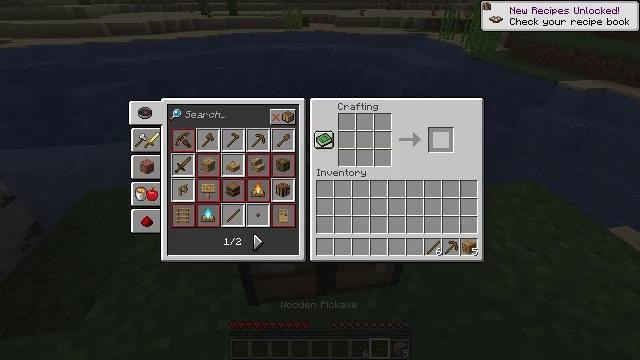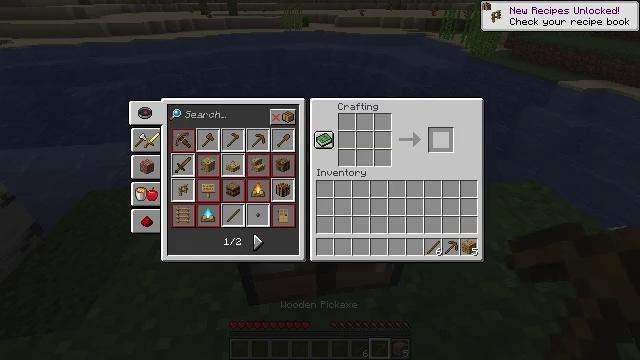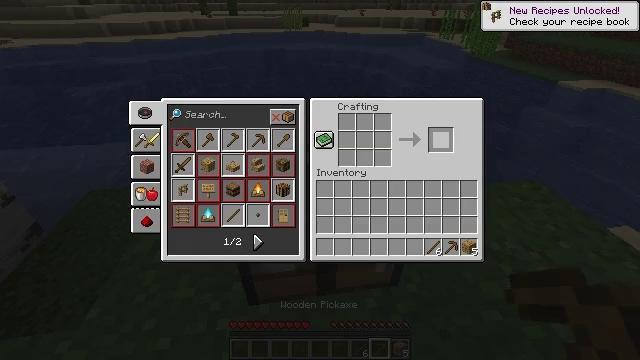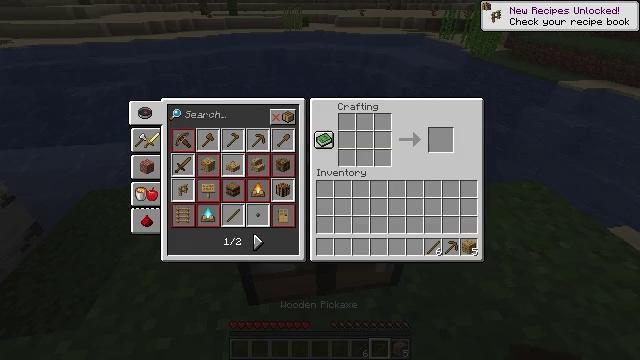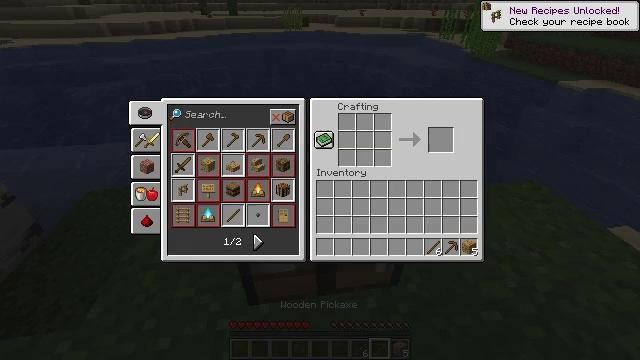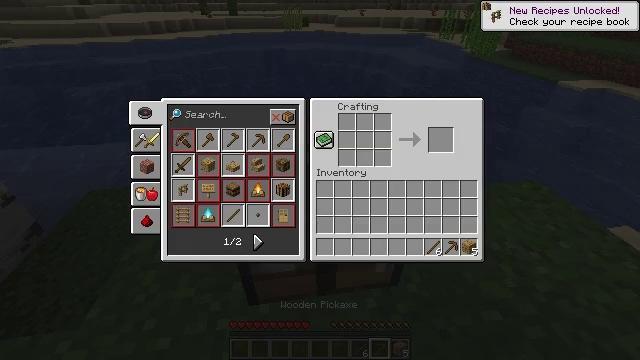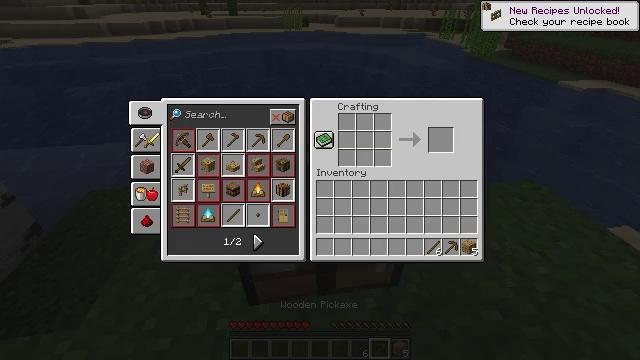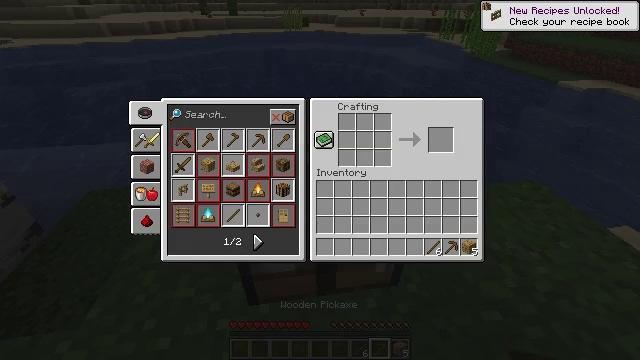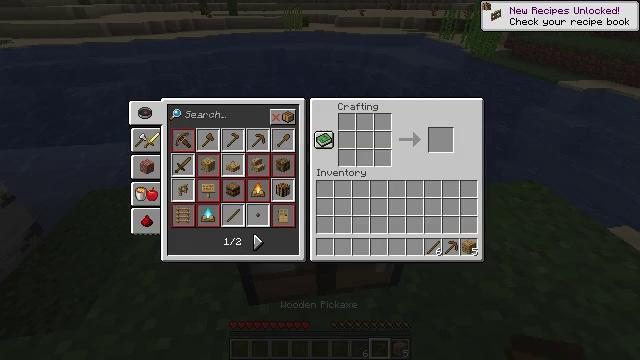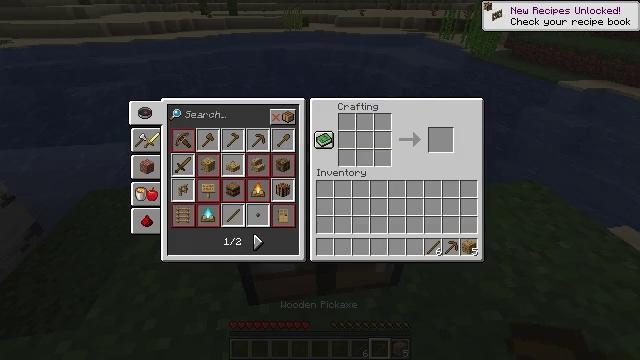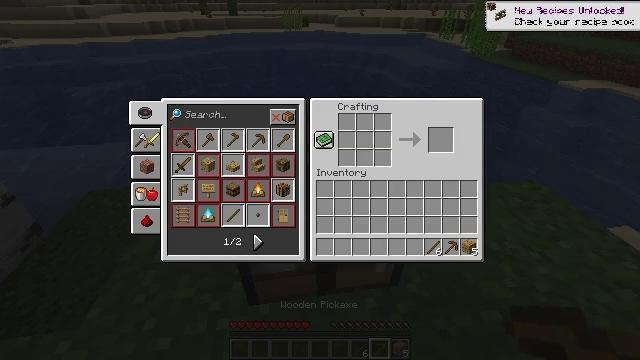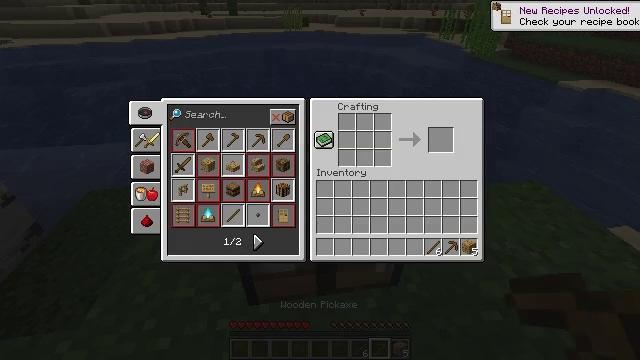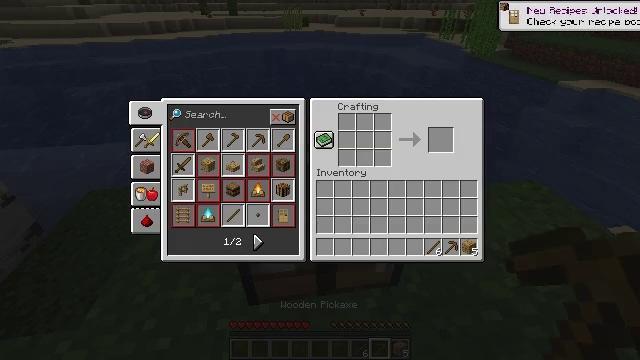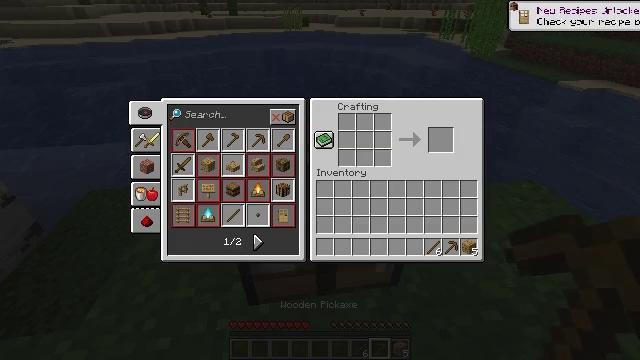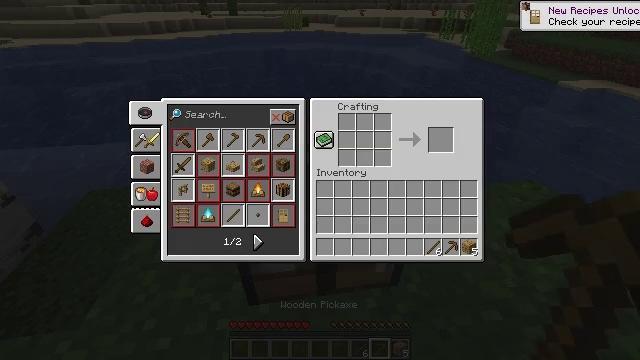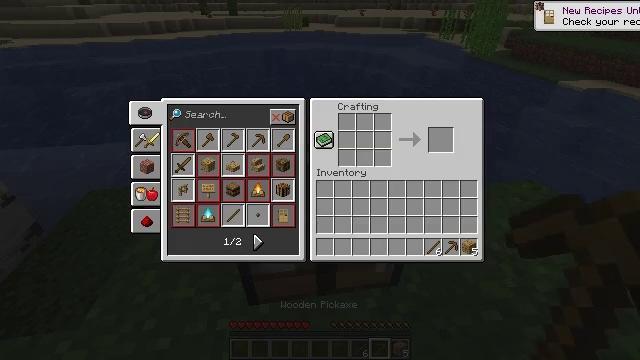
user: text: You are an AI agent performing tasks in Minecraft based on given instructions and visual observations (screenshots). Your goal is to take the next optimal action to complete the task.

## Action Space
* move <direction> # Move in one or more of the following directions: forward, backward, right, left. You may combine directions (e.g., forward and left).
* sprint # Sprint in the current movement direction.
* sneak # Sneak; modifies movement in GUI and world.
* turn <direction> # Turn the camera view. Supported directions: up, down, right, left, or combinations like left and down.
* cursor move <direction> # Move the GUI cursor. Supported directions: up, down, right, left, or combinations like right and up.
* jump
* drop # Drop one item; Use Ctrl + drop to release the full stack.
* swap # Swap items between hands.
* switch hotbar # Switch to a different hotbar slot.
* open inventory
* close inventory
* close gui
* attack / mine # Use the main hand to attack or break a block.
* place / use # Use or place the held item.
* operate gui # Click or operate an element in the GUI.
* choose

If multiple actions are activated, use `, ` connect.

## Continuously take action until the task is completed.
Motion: motion action
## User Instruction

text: Gather oak logs from trees.
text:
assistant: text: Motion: sneak, open gui
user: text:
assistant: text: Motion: sneak
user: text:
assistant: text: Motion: no_op
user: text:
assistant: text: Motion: no_op
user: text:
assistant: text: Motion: no_op
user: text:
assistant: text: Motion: no_op
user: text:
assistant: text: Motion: no_op
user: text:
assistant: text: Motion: no_op
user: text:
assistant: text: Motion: no_op
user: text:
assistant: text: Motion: no_op
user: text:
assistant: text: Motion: no_op
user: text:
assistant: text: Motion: no_op
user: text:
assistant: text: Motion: no_op
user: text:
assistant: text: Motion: no_op
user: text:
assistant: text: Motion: no_op
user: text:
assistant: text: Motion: no_op
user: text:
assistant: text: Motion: cursor move right
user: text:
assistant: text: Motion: turn right and down, close gui
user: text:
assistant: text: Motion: turn right and down, open inventory
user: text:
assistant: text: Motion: turn right and down, open inventory
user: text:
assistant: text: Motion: turn right
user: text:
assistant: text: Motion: no_op
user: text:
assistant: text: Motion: no_op
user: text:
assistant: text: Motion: no_op
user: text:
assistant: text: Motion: no_op
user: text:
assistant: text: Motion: turn right
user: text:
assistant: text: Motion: move right
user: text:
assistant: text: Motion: move forward and move right, turn right and down
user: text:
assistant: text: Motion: move forward and move right, turn right and down
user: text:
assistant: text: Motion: move right, turn right